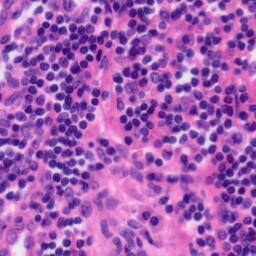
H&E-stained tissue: Tonsil